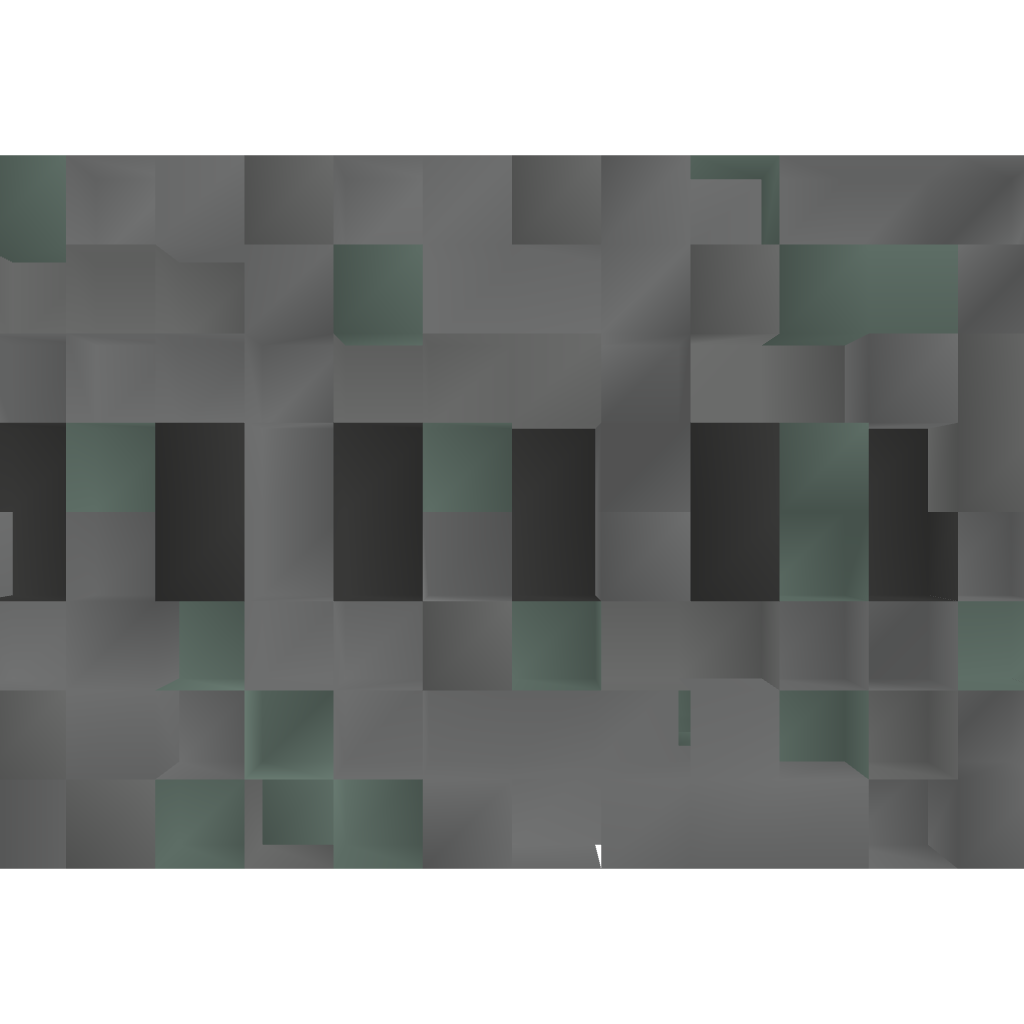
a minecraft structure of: The End Portal Room